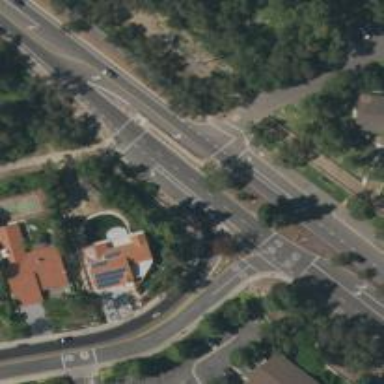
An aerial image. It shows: Marked crossing on footway.